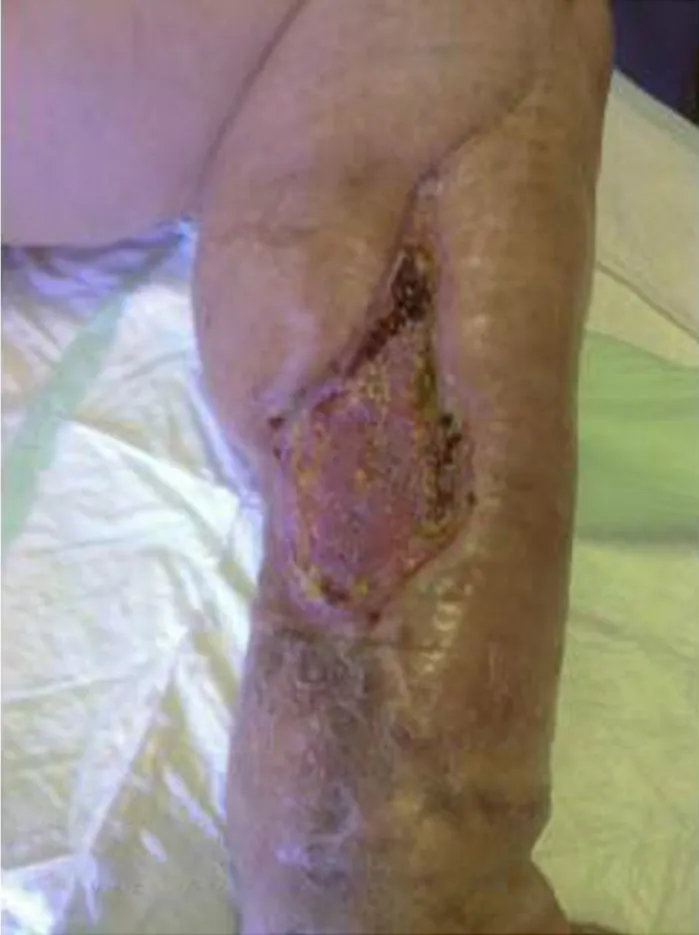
Healing of the surgical wound with skin graft.
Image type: medical_photograph (skin_photograph)